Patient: sex M, age 31
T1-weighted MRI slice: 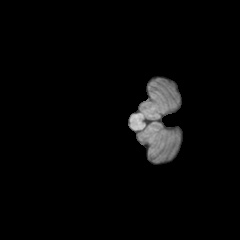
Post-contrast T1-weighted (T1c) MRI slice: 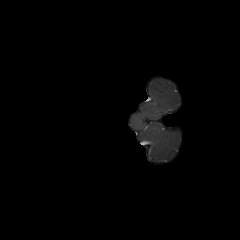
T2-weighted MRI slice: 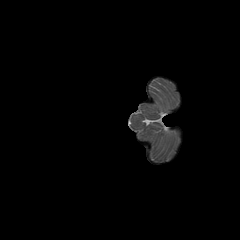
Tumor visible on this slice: no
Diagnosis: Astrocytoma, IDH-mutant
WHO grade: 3